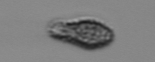
Label: Pseudochattonella_farcimen